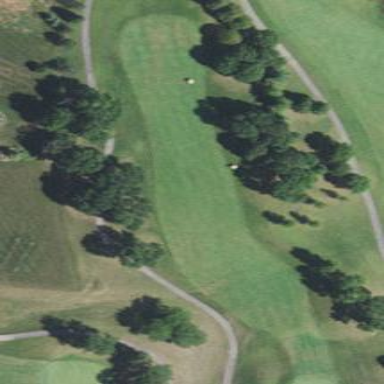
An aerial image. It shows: Golf fairway surrounded by grass.